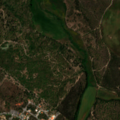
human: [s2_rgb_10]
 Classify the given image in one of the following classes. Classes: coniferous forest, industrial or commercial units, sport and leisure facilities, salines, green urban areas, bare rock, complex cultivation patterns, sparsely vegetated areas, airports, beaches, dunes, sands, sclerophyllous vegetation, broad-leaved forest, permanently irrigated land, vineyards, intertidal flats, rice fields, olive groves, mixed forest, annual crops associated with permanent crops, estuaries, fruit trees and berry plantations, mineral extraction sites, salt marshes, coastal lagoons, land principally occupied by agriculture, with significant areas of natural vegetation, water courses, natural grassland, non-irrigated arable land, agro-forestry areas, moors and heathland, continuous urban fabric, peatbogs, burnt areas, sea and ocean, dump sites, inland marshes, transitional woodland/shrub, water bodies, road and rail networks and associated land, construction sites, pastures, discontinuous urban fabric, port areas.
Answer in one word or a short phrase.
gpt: sport and leisure facilities, permanently irrigated land, pastures, agro-forestry areas, mixed forest, transitional woodland/shrub